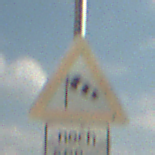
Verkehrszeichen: SeitenwindVonLinks
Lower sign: LaengeEinerStrecke3
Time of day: MorningAfternoon
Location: Outdoor (Beach)
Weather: PartlyCloudy
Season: NotSpecified
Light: Natural